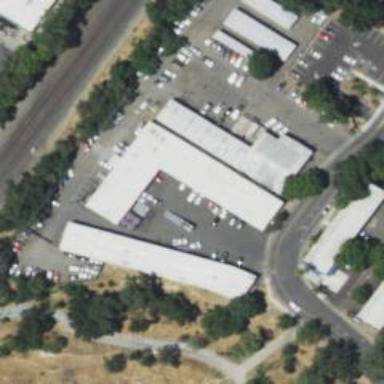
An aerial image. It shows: Commercial building.